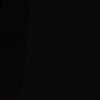
Label: space